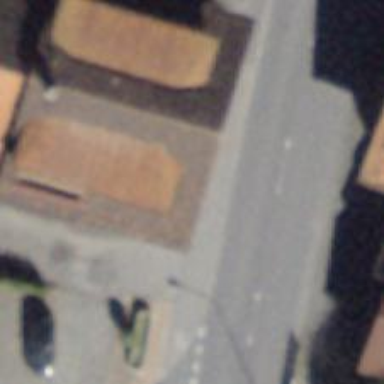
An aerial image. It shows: Post box.